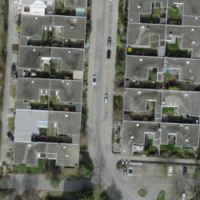
EUNIS habitat code: 54
Species observed at this site:
Poa annua
Medicago lupulina